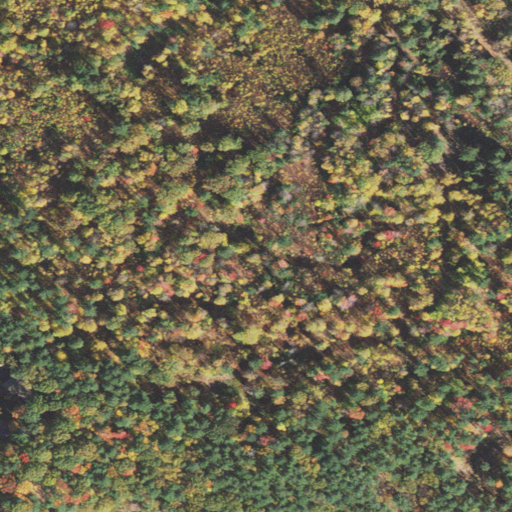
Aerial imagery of mountain in New Hampshire named Gonic Hill containing evergreen forest, mixed forest, deciduous forest, open development, and pasture